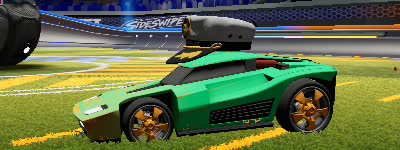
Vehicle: breakout